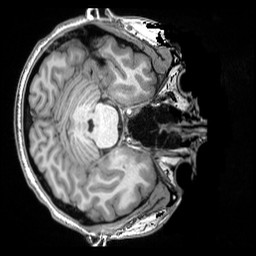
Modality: T1w
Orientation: axial
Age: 20
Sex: female
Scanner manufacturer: siemens
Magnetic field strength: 3 T
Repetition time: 2.5 s
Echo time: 0.00343 s